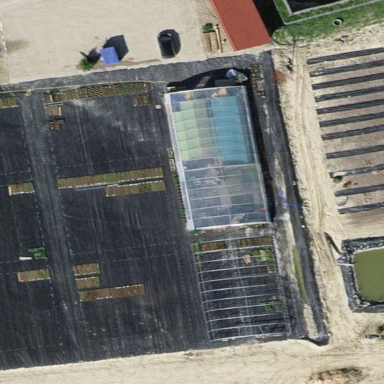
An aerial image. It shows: Plant nursery.